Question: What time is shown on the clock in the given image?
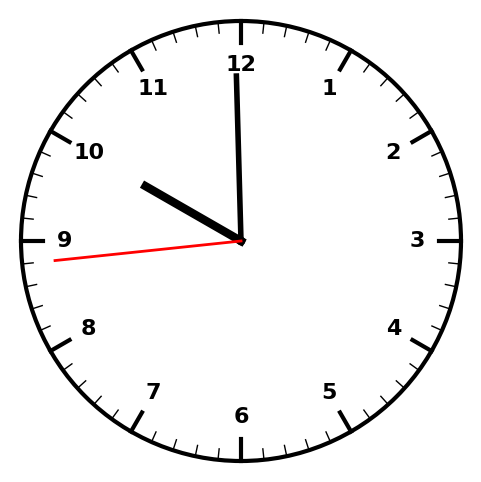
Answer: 09:59:44